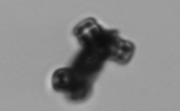
Label: Delphineis